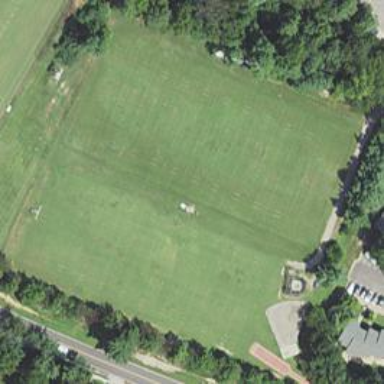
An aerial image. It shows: Soccer pitch designated for leisure and sports activities.